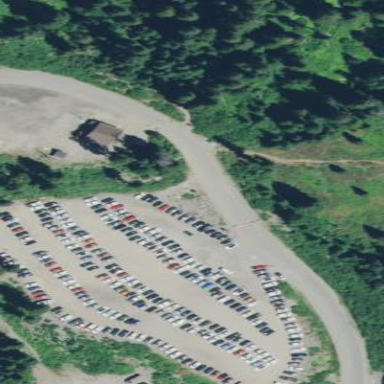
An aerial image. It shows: Unpaved parking area.